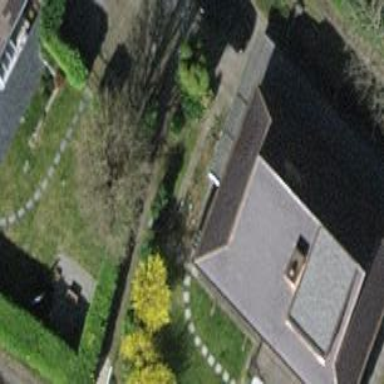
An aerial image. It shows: View of roof of building.